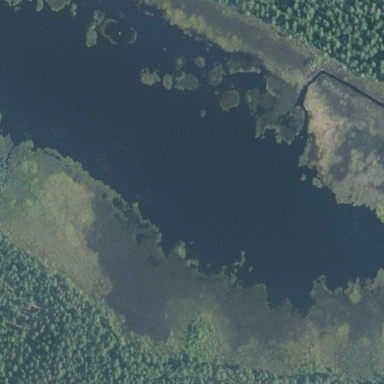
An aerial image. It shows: Pond surrounded by natural water.